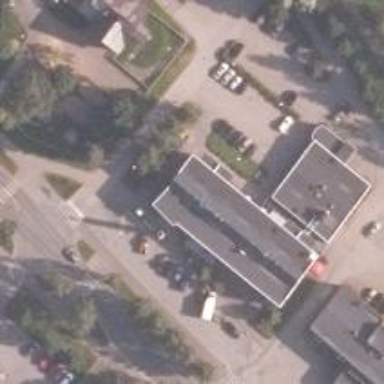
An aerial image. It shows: Pharmacy providing healthcare services.